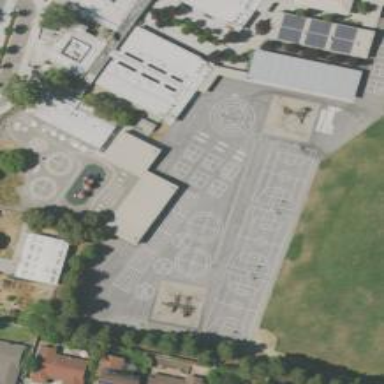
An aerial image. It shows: Asphalt schoolyard.